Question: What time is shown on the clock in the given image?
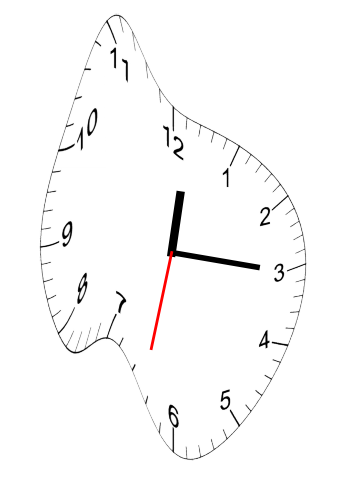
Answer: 12:15:32